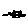
Label: cat